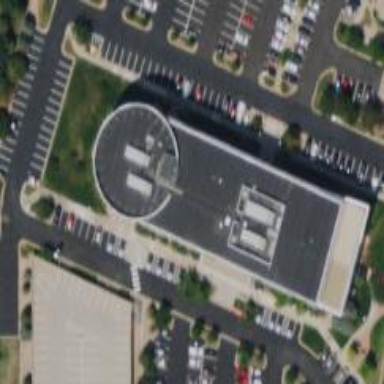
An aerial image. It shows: Commercial building.